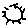
Label: sun